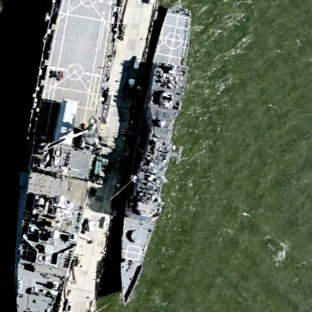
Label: cruiser